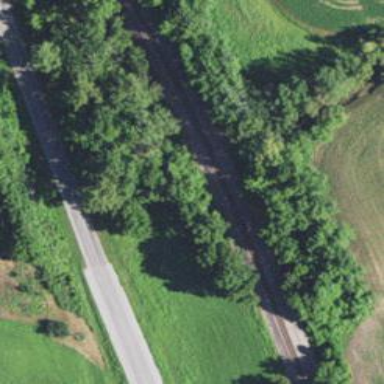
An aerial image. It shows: Railway track.